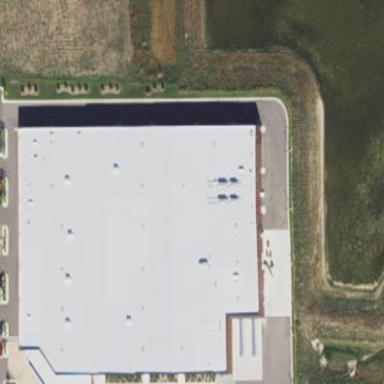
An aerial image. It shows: Wholesale shop within building.